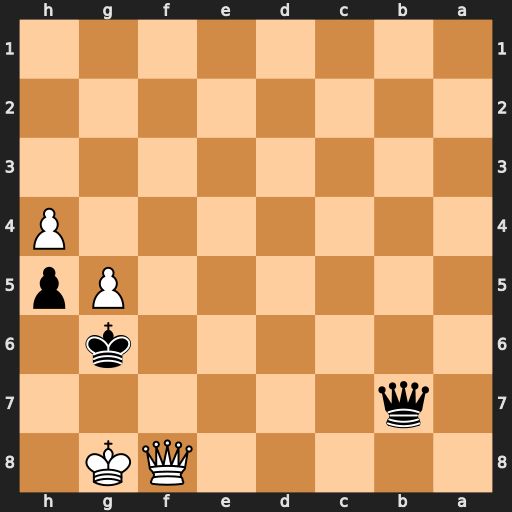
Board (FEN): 5QK1/1q6/6k1/6Pp/7P/8/8/8
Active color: b
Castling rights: -
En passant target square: -
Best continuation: Qh7#